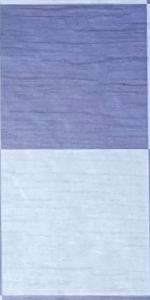
Label: Empty